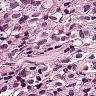
Metastatic tissue present: yes